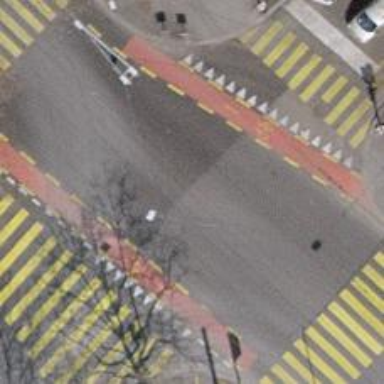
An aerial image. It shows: Road with traffic signals.